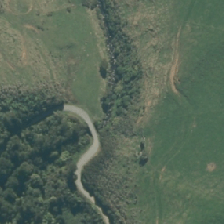
Land cover: grose_broom